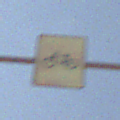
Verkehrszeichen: RadverkehrOhnePfeilsymbol
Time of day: Midday
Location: Outdoor (Nature)
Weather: PartlyCloudy
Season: NotSpecified
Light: Natural